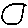
Label: circle